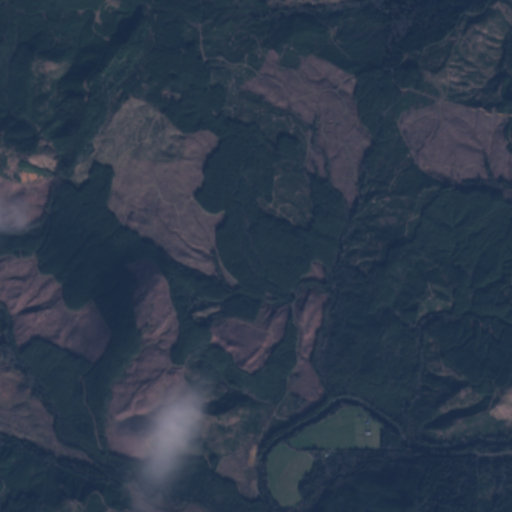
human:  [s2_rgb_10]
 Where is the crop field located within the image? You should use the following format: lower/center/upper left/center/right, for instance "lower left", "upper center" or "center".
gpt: The crop field is located in the lower right of the image.
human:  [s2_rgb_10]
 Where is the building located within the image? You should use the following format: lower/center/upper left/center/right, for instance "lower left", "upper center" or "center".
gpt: The building is located in the lower right of the image.
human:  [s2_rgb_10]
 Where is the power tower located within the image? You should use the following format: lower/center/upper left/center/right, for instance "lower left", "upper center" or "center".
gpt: There is no power tower in the image.